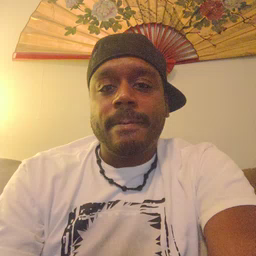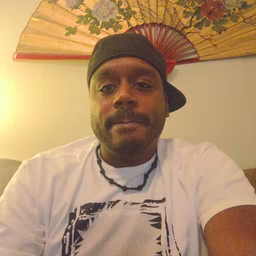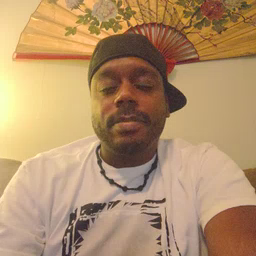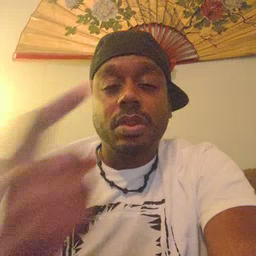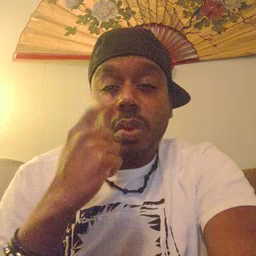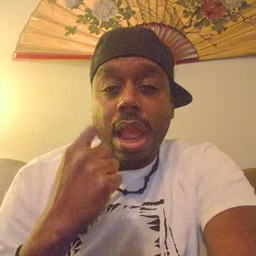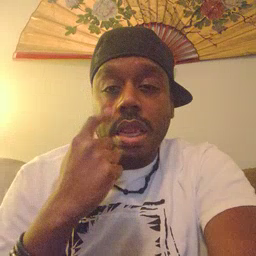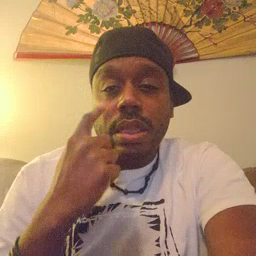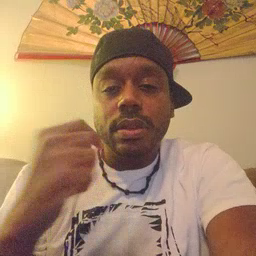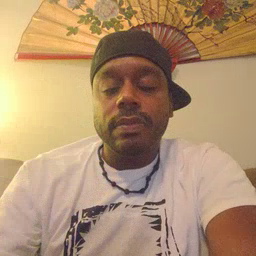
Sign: cry